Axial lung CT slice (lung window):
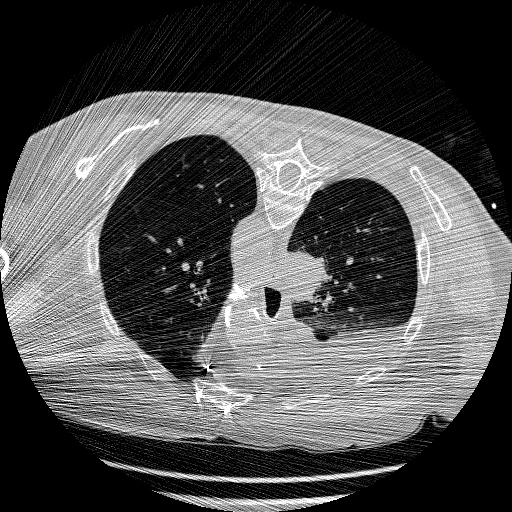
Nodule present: no